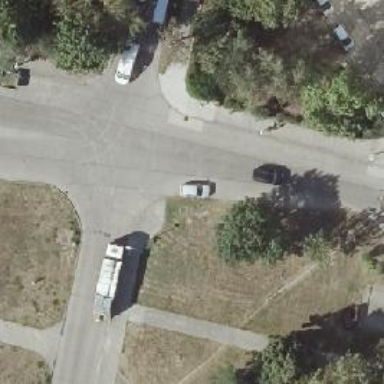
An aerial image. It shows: Unmarked road crossing.